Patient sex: M
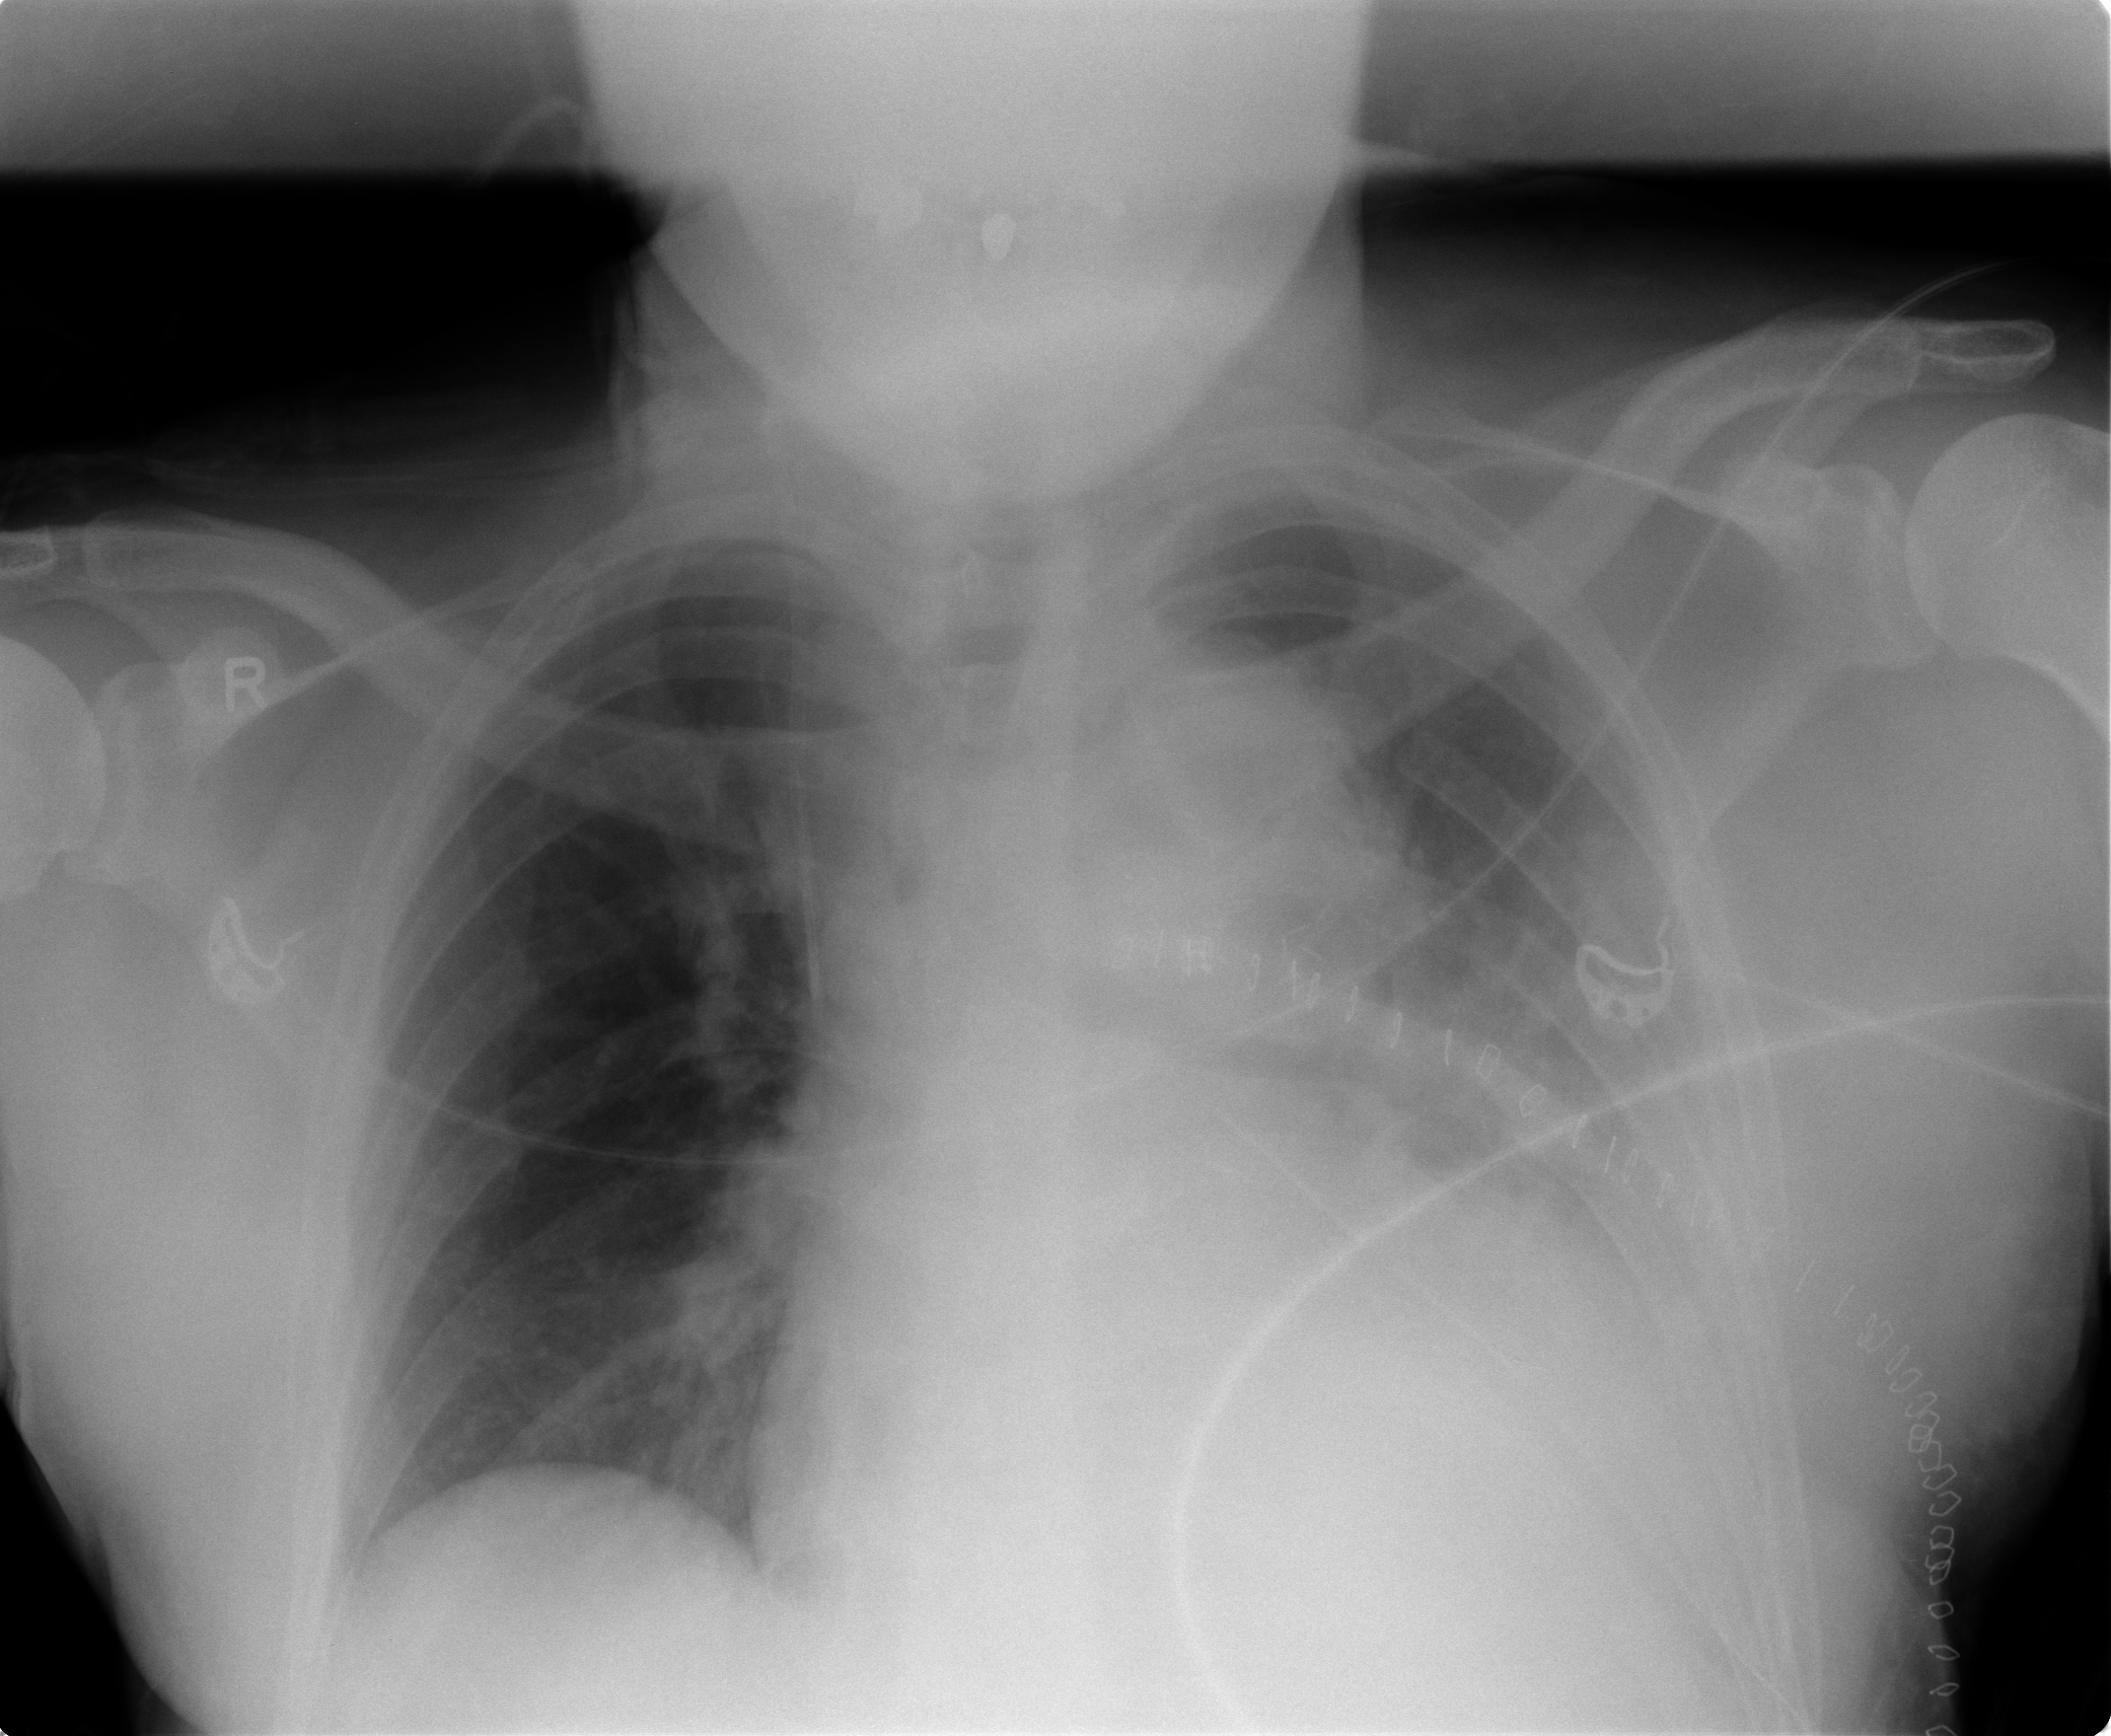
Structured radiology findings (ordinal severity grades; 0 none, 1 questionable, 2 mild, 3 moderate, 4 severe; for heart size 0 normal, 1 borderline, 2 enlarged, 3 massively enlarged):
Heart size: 2
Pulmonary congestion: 0
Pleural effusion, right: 0
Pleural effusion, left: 3
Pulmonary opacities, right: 0
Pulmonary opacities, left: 0
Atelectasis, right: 0
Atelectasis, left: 2